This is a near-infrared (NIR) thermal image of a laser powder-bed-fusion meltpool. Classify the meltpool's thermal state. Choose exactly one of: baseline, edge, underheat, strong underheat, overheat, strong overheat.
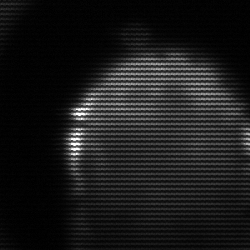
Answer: edge